Field crop: maize
Growth stage: 2
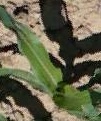
Species: maize